Interaction volume radius: 5 \u00c5
Interaction volume height: 30 \u00c5
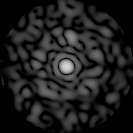
Disorder parameter: 0.8649